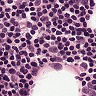
Metastatic tissue present: no